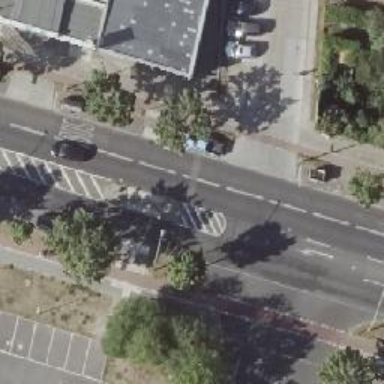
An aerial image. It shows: Uncontrolled zebra crossing with central island.